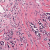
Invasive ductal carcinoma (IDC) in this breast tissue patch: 1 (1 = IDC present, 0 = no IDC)